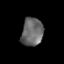
Tissue: prostate
Cell type: Epithelial cells
Senescence score: 0.2825
Nuclear area (px): 597
Mean DAPI intensity: 104.749